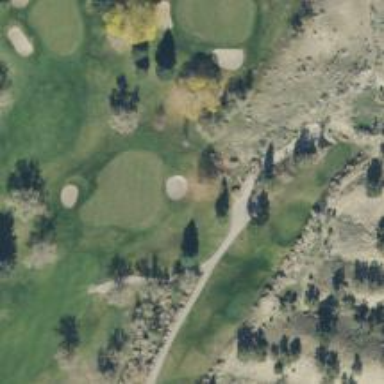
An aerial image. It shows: Service road used as golf cart path.